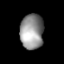
Tissue: lung
Cell type: Endothelial cells
Senescence score: 0.7041
Nuclear area (px): 806
Mean DAPI intensity: 146.819